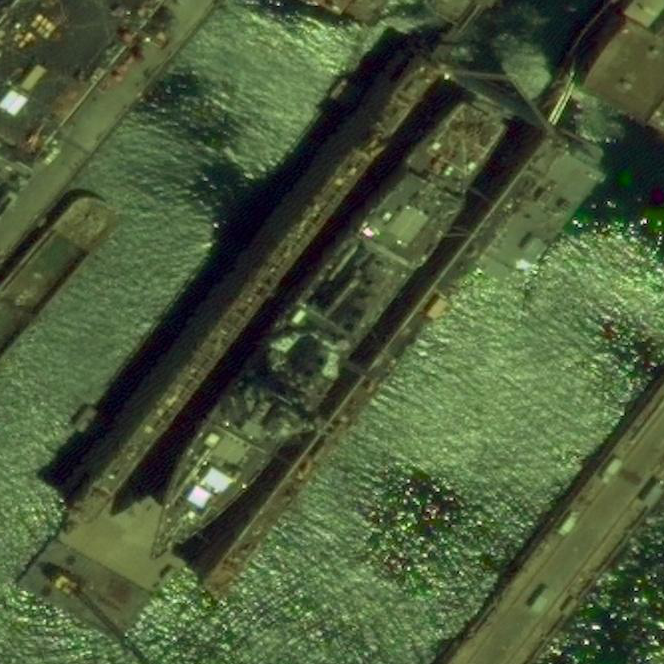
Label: destroyer